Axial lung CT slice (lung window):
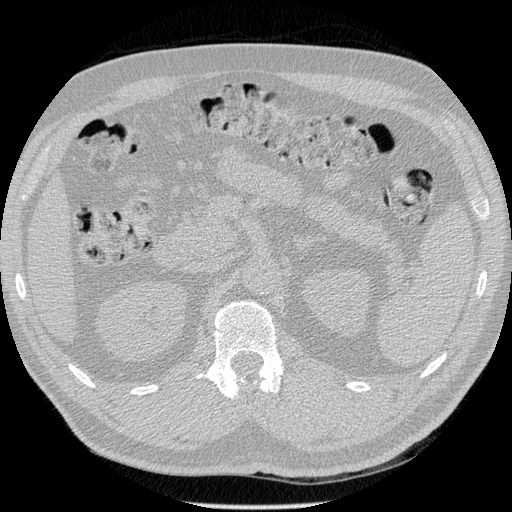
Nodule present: no